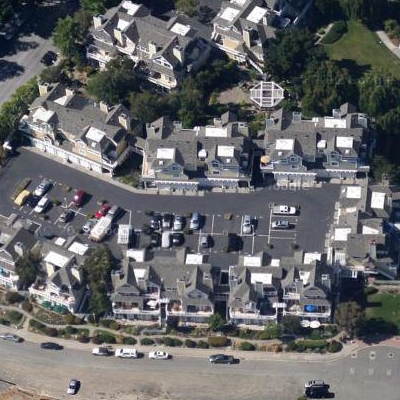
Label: fResident